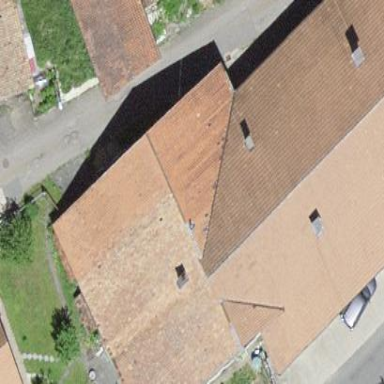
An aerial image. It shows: Farm building.